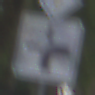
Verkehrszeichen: VerlaufVorfahrtsstrasse3
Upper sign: Vorfahrtsstrasse
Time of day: MorningAfternoon
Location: Outdoor (Urban)
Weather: Overcast
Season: NotSpecified
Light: Natural